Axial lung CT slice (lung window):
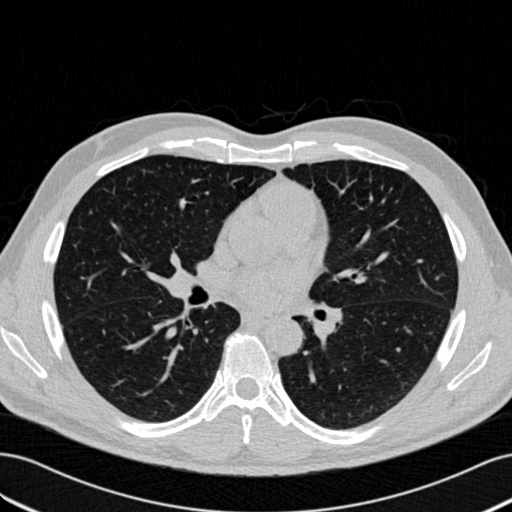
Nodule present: no